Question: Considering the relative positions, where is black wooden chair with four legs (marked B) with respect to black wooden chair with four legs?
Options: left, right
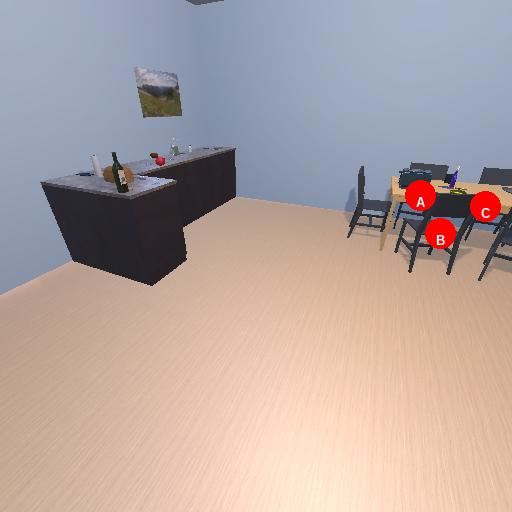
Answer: left